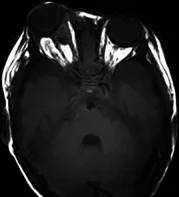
(B) Ocular magnetic resonance imaging (MRI) conducted on the 4th day of hospitalization displays irregular cystic lesions located behind the right eyeball and within the optic nerve canal.
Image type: radiology (mri)